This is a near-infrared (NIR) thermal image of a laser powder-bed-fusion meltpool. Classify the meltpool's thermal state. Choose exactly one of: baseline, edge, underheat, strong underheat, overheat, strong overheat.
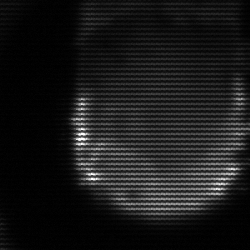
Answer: edge